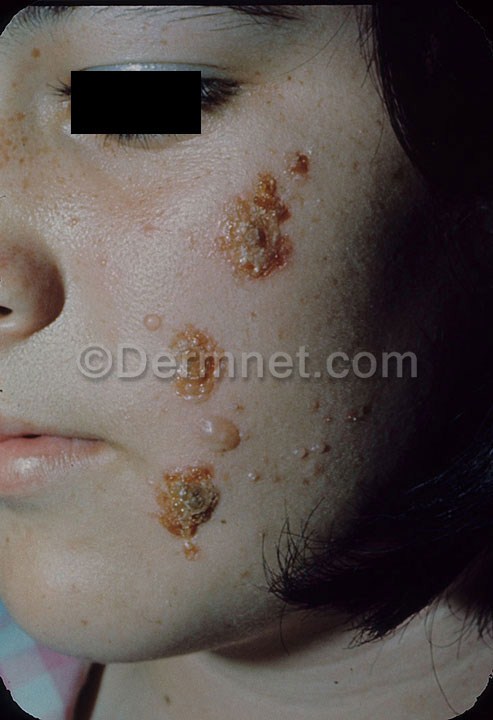
Disease: Cellulitis Impetigo and other Bacterial Infections